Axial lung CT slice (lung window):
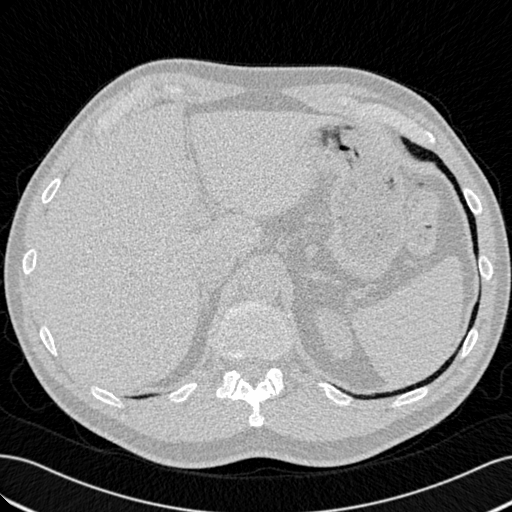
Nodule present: no